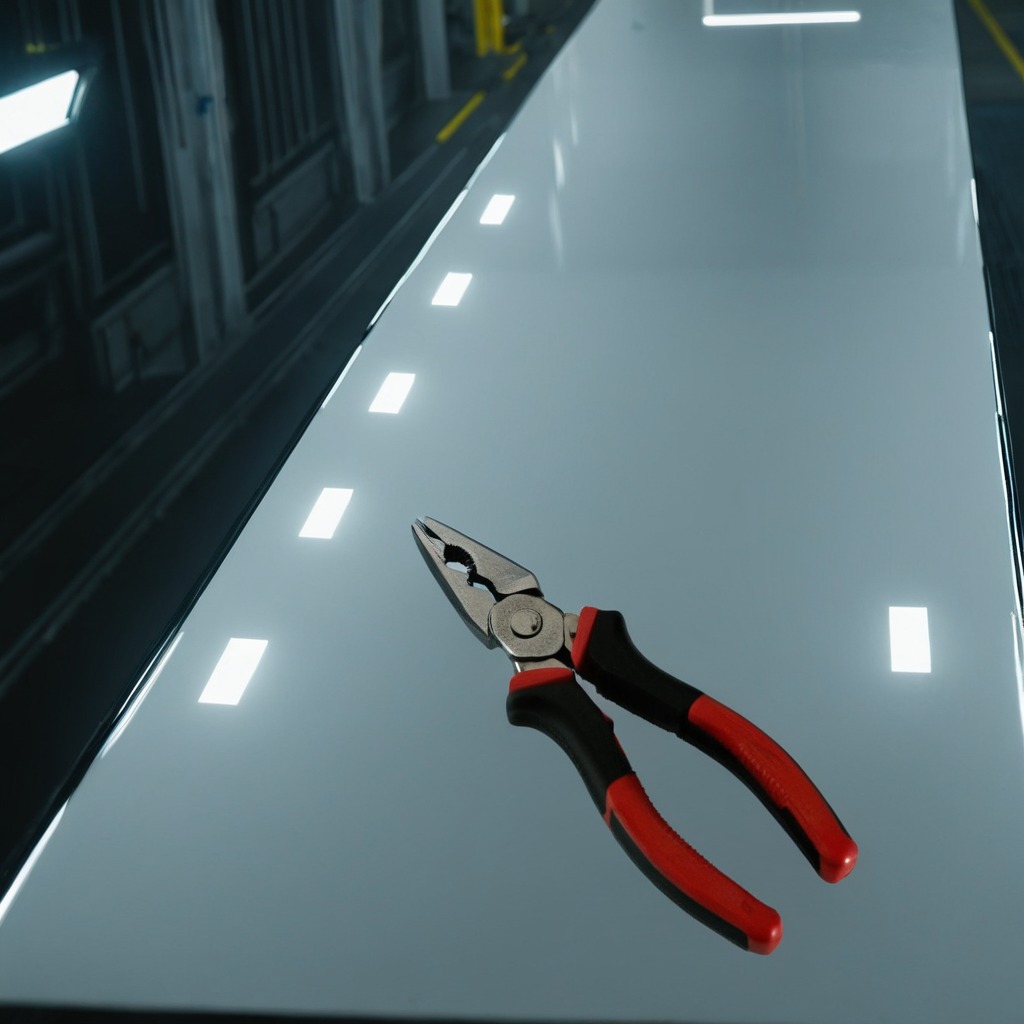
A plier lying on a high-gloss table in a ship maintenance bay industrial lighting